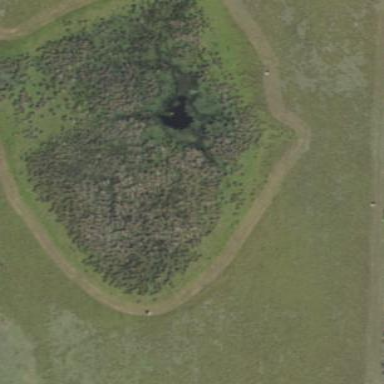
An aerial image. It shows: Marshy wetland area.